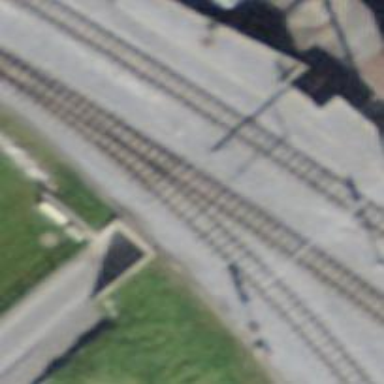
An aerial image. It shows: Narrow-gauge railway siding with electrified contact line. The siding has one track.